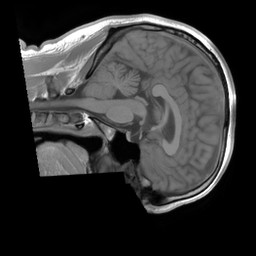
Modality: T1w
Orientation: sagittal
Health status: ill
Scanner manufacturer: siemens
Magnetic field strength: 3 T
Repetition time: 0.4 s
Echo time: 0.00246 s